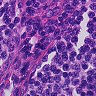
Metastatic tissue present: no